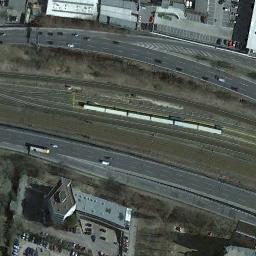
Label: railway